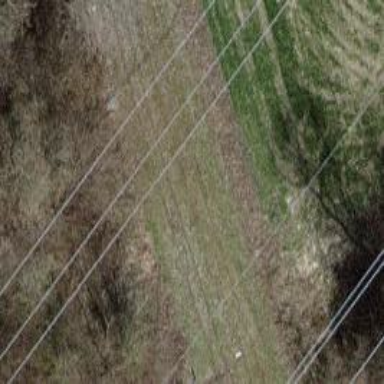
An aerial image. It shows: Preserved narrow-gauge railway with electrified contact line.